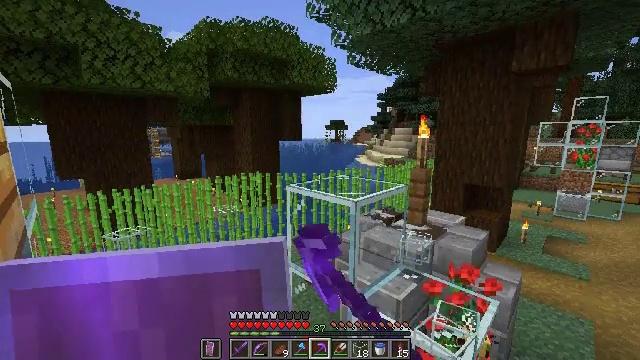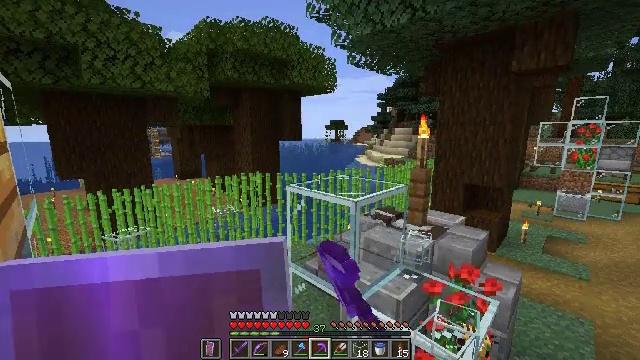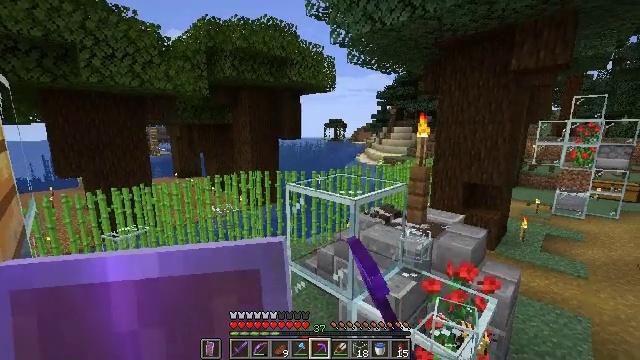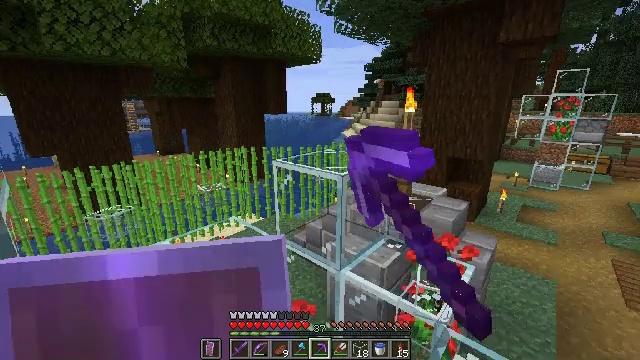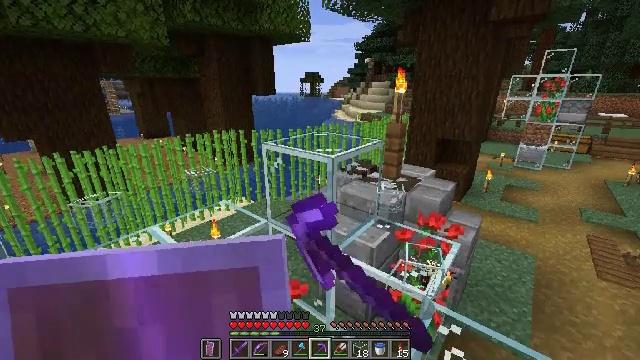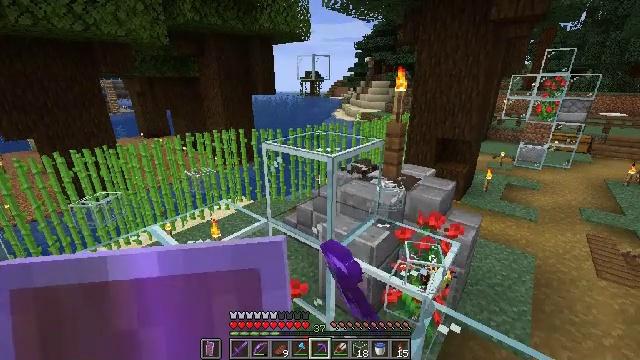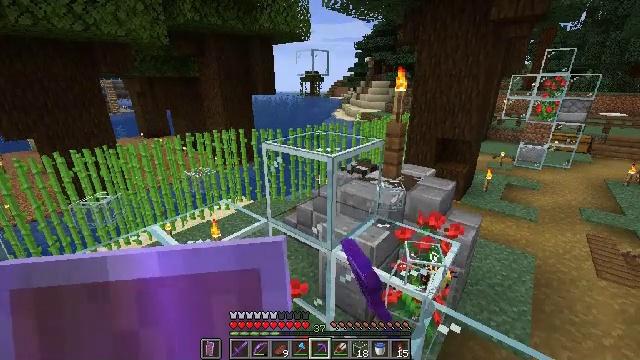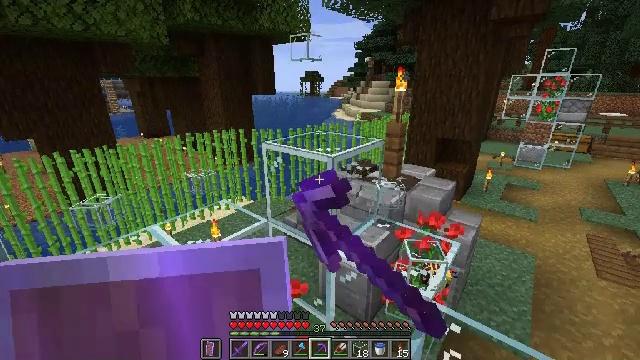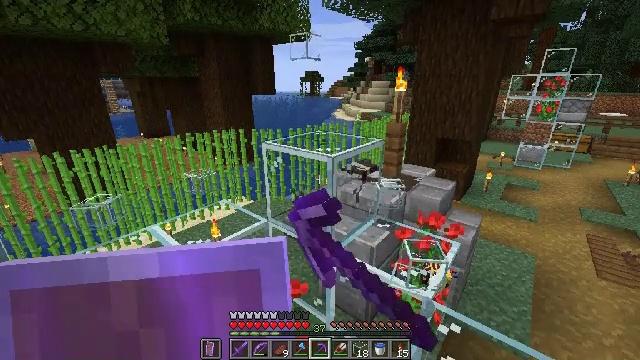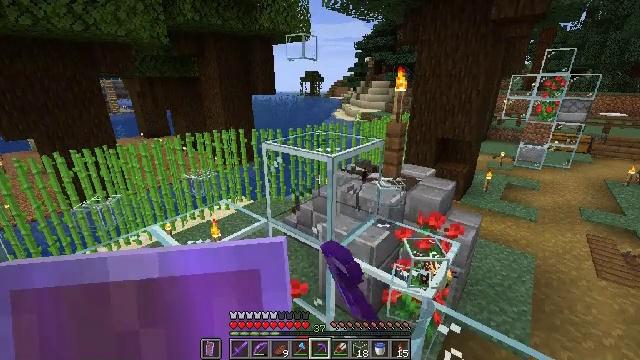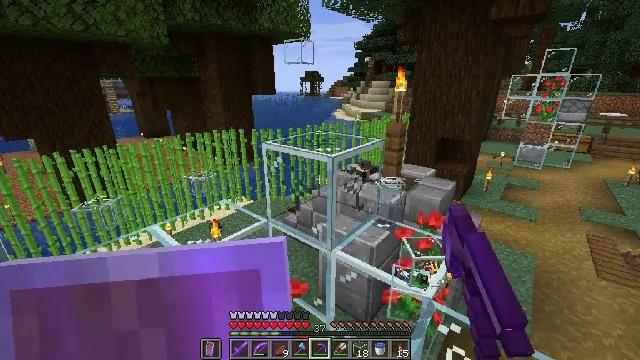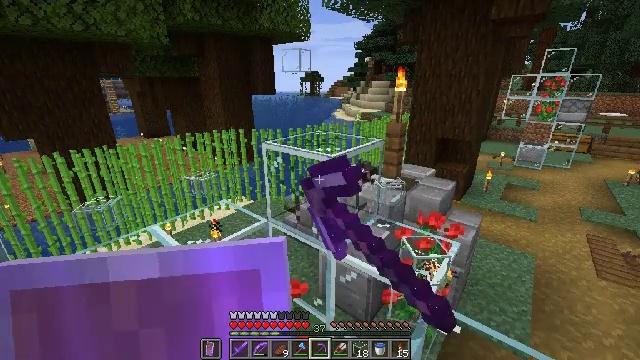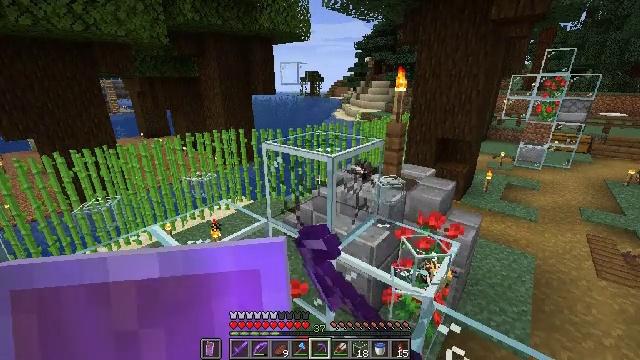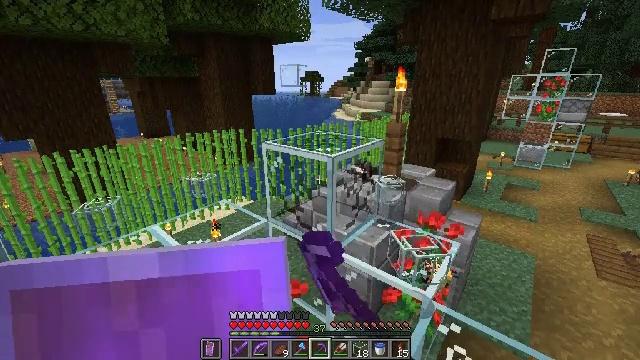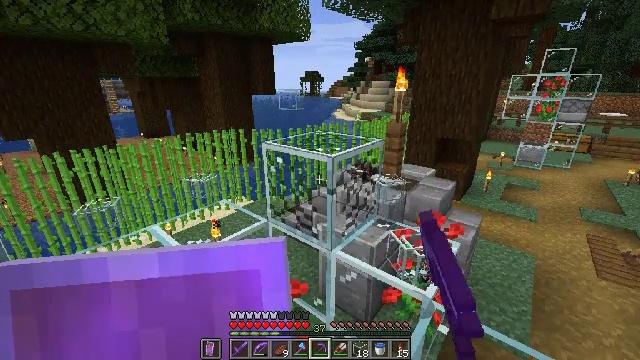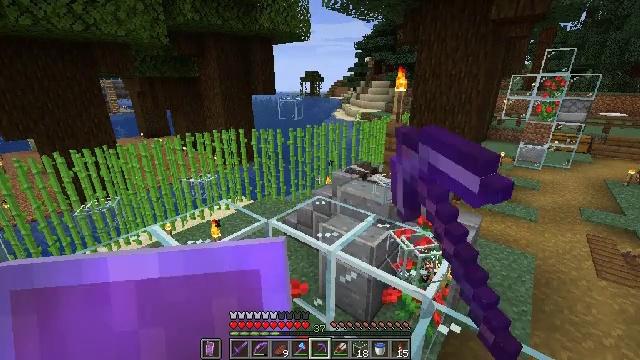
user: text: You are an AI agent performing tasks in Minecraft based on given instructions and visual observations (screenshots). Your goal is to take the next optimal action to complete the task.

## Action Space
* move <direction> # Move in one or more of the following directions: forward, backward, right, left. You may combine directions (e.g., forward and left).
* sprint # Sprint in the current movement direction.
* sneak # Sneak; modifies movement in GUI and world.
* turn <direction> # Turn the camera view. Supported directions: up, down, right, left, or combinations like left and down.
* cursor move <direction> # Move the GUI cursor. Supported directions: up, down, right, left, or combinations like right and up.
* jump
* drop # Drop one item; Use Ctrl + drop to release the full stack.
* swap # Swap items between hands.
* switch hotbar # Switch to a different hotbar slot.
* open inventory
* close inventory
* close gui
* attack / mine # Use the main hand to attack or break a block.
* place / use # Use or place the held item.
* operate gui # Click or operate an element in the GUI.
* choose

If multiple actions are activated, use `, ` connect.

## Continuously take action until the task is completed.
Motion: motion action
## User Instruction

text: Remove the glass to use the space.
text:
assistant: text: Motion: attack / mine
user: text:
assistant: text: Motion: attack / mine
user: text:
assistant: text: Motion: turn right and down, attack / mine
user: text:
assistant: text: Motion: turn right and down, attack / mine
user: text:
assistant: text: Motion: attack / mine
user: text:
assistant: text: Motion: attack / mine
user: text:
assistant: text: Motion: attack / mine
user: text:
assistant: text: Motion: attack / mine
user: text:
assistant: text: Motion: attack / mine
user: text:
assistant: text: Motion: attack / mine
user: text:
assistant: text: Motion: attack / mine
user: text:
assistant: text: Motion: attack / mine
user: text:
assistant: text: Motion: attack / mine
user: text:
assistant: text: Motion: attack / mine
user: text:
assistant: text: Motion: attack / mine
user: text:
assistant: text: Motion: attack / mine
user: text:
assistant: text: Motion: attack / mine
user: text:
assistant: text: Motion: attack / mine
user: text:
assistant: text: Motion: attack / mine
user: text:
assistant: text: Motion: attack / mine
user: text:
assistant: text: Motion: attack / mine
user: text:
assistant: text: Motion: attack / mine
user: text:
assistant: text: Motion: turn right
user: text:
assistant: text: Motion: move right, turn down
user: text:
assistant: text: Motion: move forward and move right, turn left and down
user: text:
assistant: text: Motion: move forward and move right
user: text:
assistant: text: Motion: move forward and move right
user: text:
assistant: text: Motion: move forward
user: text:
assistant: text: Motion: move forward
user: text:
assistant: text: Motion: no_op